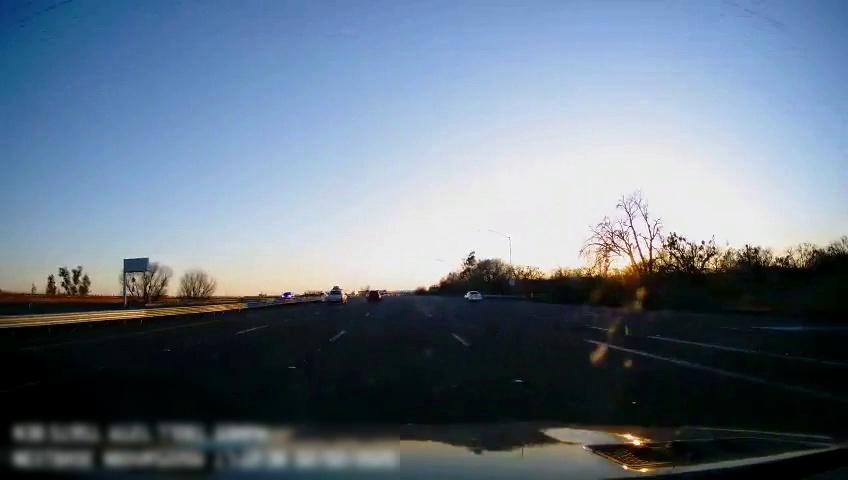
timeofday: Day
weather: Sunny
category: Drivable Space
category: Vehicles | SUV
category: Vehicles | SUV
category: Vehicles | Car
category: Vehicles | SUV
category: Lanes | Alternate Lane
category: Lanes | Alternate Lane
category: Lanes | Current Lane
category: Lanes | Current Lane
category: Lanes | Alternate Lane
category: Lanes | Alternate Lane
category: Lanes | Alternate Lane